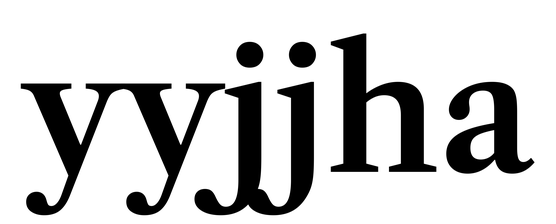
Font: LibreCaslonText_SemiBold